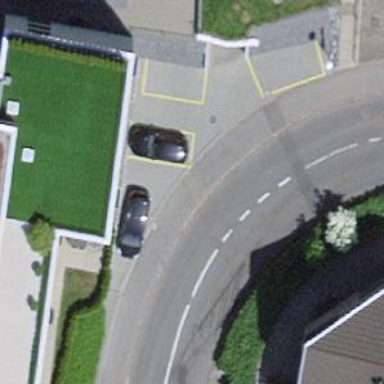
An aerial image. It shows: Residential road with asphalt surface.